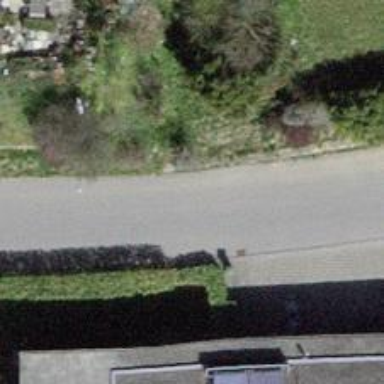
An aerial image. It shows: Smoothly paved residential road.